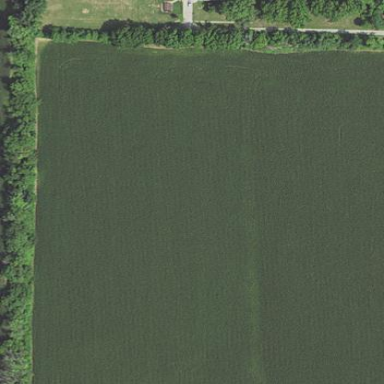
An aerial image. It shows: Farmland with corn crops.